Question: I created a service-based database ('.mdf' file) in Visual Studio 2013 and then I wanted to use Entity Framework model designed from database. Select methods work fine but when I'm trying to do some inserts - they do not work, I'm not even getting errors.
Code:
'''
Database1Entities data = new Database1Entities();
user player = new user();
player.Nick = "halo halo";
data.user.Add(player);
data.SaveChanges();
'''
and table definition

I will be grateful for any help, thanks.
Feel free to ask for more informations if needed
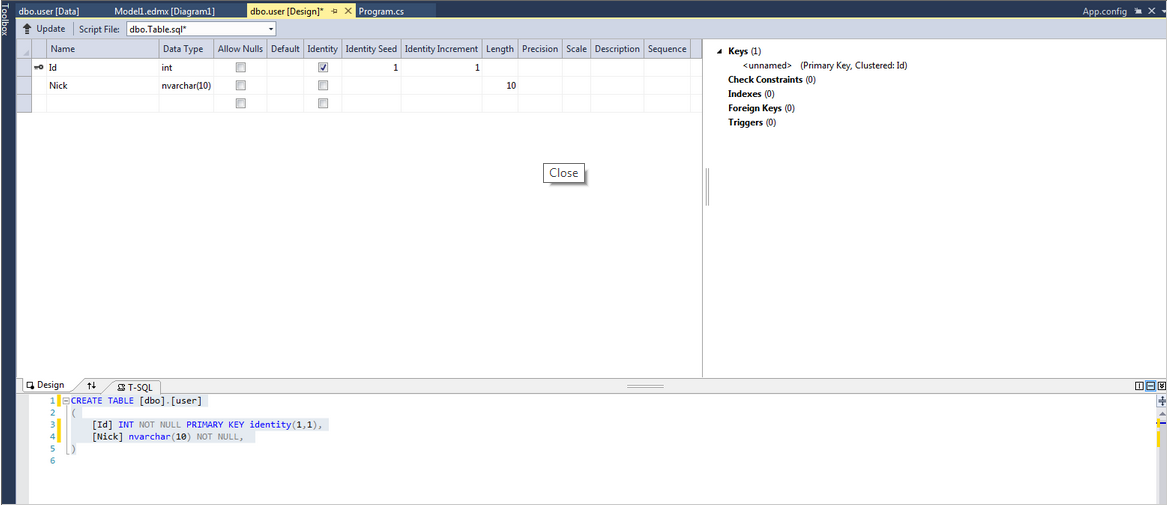
Answer: Right after saving the data, query the database:
'''
using (Database1Entities dbe = new Database1Entities())
{
var query = from usr in dbe.user select usr;
}
'''
and check the contents of 'query'.
if the data you just inserted is there, then your MDF file is getting over-written in your compile/execute cycle. In visual studio mark the MDF file as in the properties window.